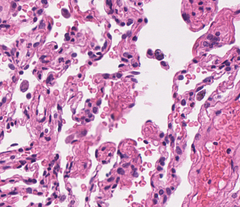
Tumor epithelial tissue: no
Tumor-associated stroma tissue: no
Normal tissue: yes